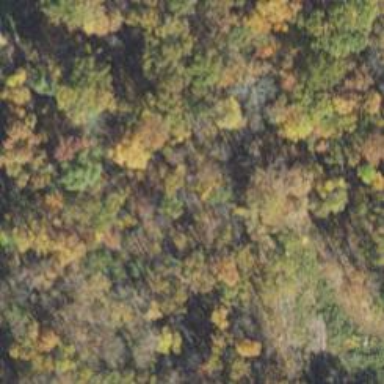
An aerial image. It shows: Existing Preserved Open Space in woodland area.